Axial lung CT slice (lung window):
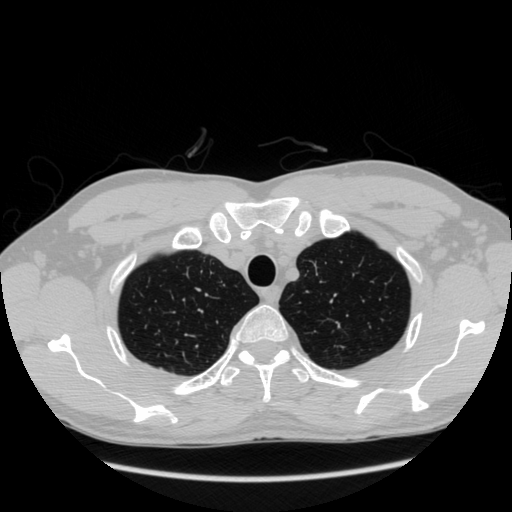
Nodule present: no